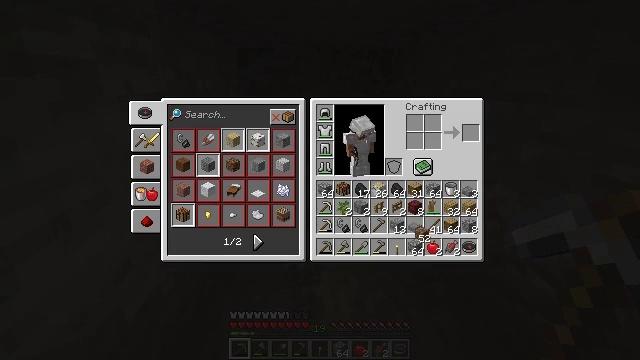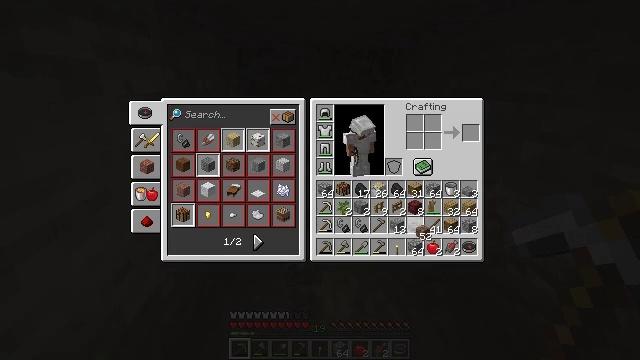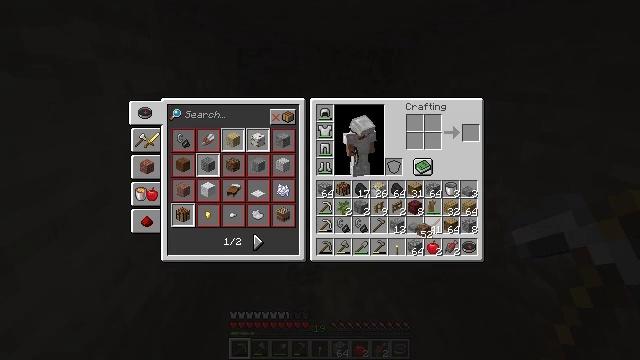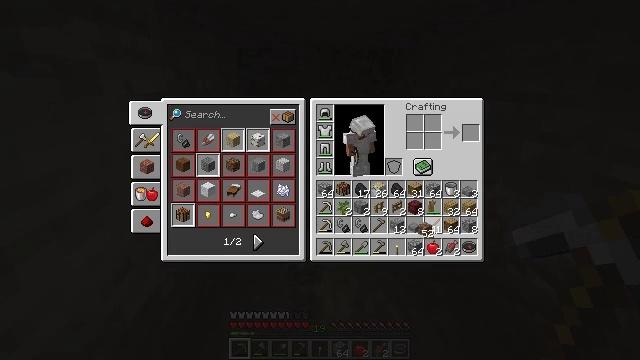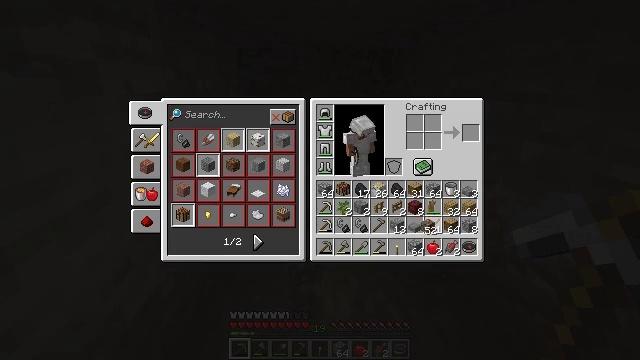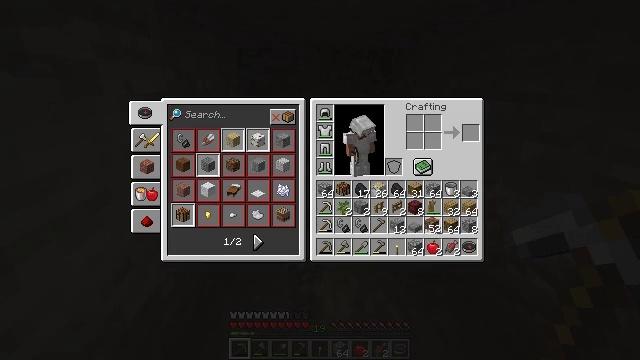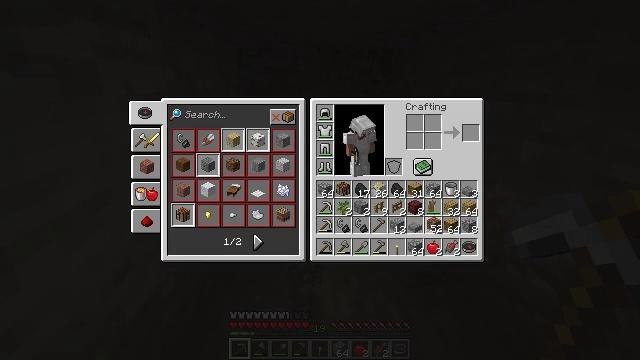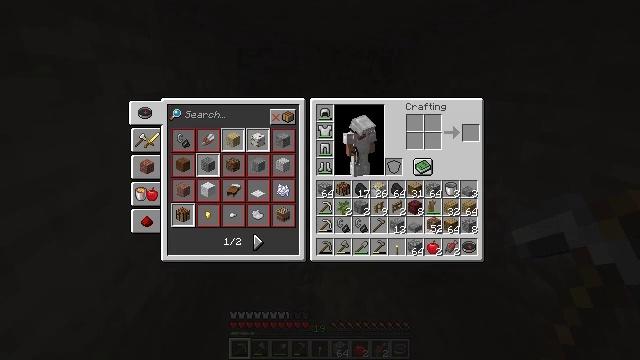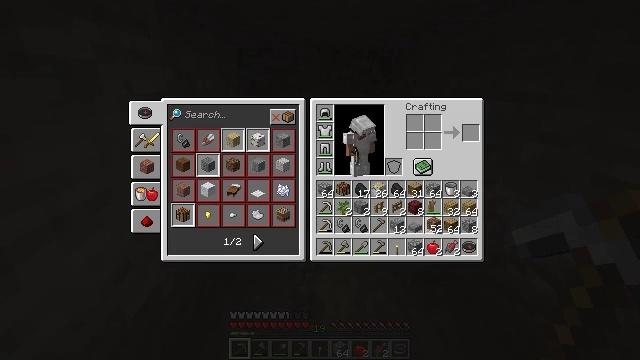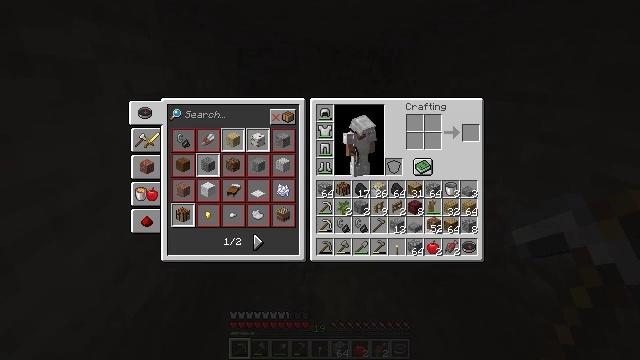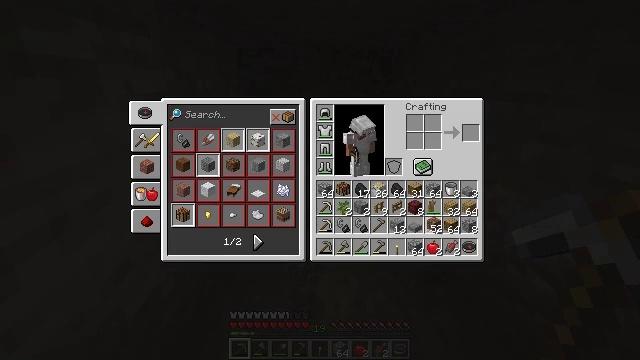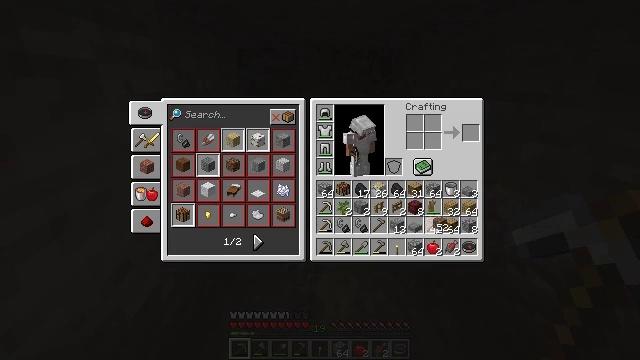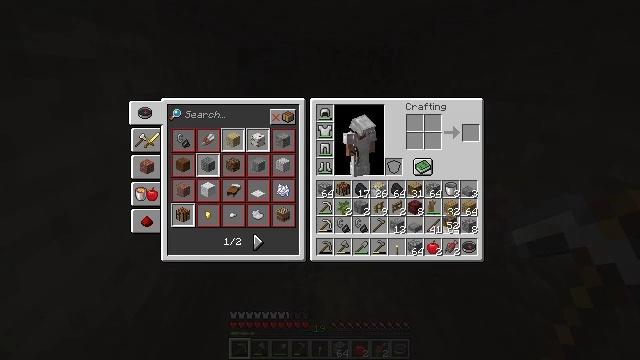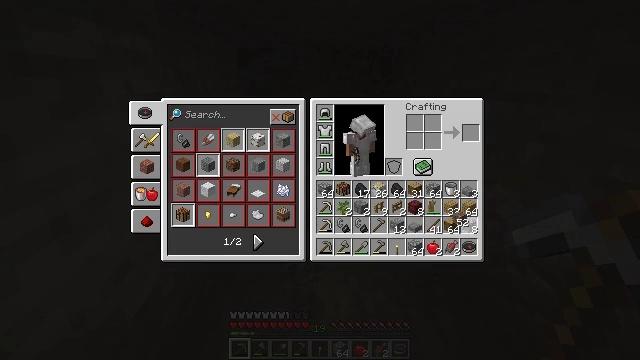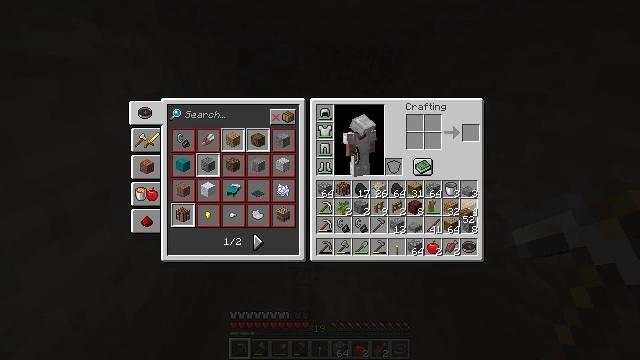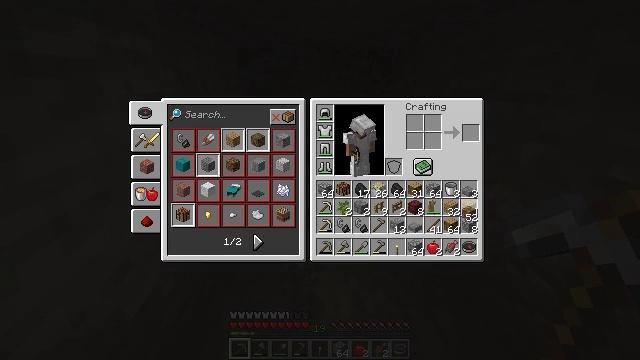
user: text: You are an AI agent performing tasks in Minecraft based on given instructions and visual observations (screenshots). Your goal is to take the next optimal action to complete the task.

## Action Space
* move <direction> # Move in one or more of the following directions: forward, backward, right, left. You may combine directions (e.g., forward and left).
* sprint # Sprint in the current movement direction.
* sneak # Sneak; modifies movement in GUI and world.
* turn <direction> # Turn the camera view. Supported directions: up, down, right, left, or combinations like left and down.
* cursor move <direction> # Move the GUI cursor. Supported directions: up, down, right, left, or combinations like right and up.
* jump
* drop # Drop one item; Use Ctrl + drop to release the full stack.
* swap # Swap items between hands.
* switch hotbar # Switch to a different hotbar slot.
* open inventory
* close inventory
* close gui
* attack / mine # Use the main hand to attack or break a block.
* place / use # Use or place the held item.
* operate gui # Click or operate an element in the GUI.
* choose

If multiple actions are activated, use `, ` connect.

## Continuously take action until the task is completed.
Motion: motion action
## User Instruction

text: Drop a cobblestone.
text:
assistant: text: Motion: no_op
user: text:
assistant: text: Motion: no_op
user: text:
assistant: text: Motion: no_op
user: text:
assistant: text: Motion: no_op
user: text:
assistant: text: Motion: no_op
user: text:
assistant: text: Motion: no_op
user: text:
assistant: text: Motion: no_op
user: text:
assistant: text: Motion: no_op
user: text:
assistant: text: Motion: no_op
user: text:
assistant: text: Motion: no_op
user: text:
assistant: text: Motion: no_op
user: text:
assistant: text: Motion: cursor move right
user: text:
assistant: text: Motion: cursor move right
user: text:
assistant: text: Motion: no_op
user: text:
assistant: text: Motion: no_op
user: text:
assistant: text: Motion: no_op
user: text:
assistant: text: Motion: no_op
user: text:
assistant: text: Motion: no_op
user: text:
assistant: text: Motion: no_op
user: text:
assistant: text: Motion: no_op
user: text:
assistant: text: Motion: no_op
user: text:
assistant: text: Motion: no_op
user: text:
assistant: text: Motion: no_op
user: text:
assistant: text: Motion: no_op
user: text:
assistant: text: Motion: no_op
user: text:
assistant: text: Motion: no_op
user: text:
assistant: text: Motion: no_op
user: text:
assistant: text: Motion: no_op
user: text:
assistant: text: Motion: no_op
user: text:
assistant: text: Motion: no_op